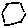
Label: hexagon